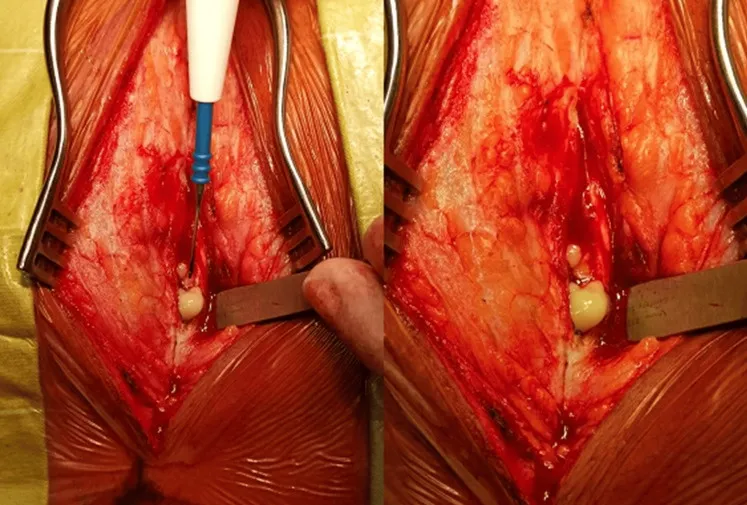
Transsurgical photo. The image shows purulent material in the left paravertebral muscle at the T4-T5 level, with a fistulous tract entering the epidural space between the laminae of T4 and T5 through a spontaneous dural orifice.
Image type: medical_photograph (other_medical_photograph)